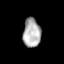
Tissue: lung
Cell type: Epithelial cells
Senescence score: 0.1939
Nuclear area (px): 497
Mean DAPI intensity: 176.936